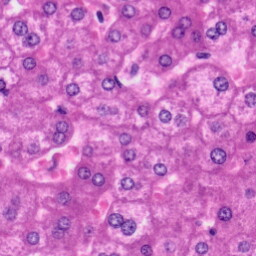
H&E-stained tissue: Liver